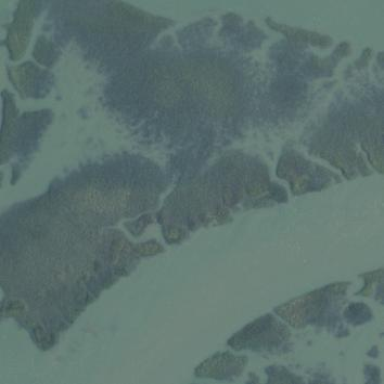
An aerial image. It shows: Saltmarsh wetland area.